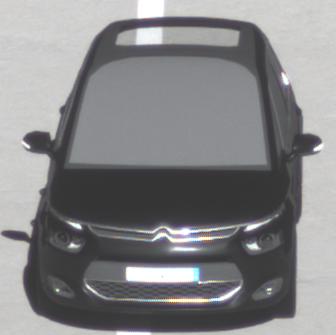
Make: Citroen
Model: Grand C4 Picasso VTi 120
Detailed model: Grand C4 Picasso (II)
Model produced from: 2013/10
Model produced until: 2015/02
Doors: 5
Color: black
Road condition: dry road
Daytime: morning or afternoon
Contrast: high contrast